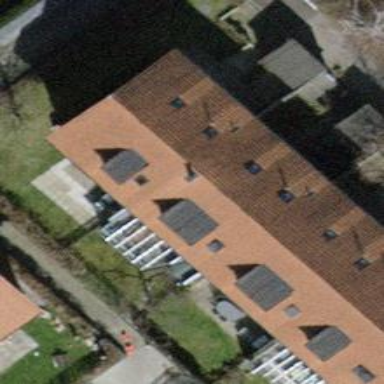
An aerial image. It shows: Terrace building.